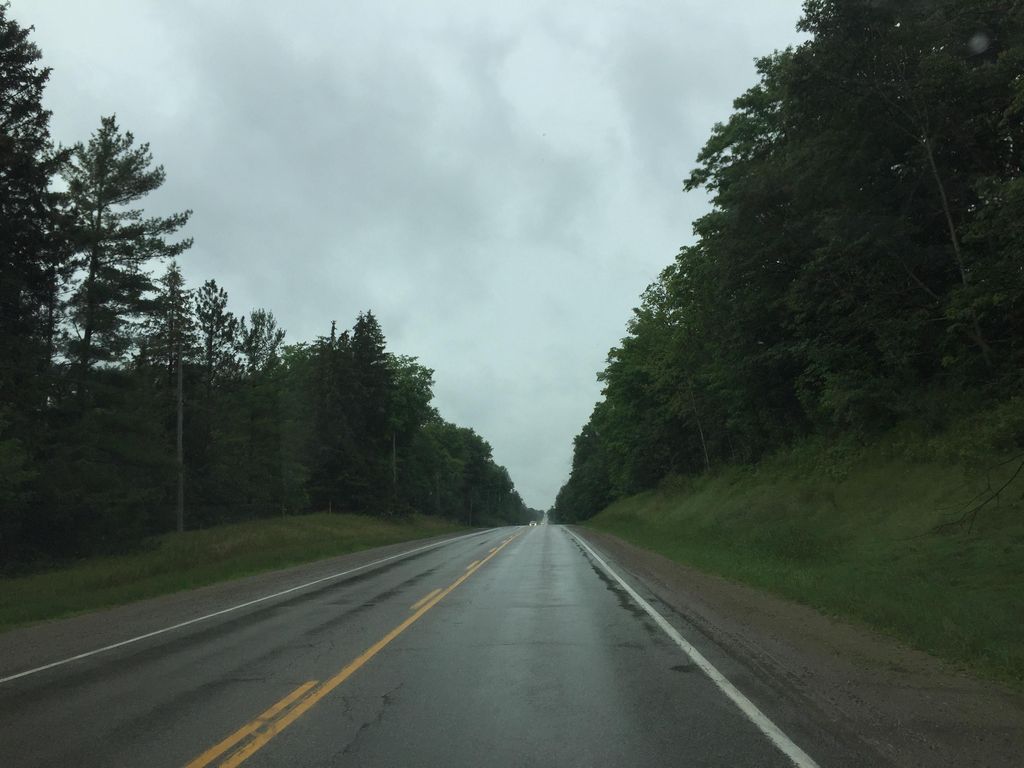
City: kitchener-waterloo